Question: Here is an image of the end result I am trying to achieve, but without success:
I am using display:table-cell + vertical-align:middle for both text-box DIVs so that the text is centered vertically. But the RIGHT text box renders incorrectly, with the same height as the LEFT text box, even though I am declaring max-height.
Is there a way to enforce a maximum height on the RIGHT text box so that I can still use display:table-cell with vertical-align:middle? I know that I could always "fudge" the vertical centering with padding and not use display:table-cell, but I'm looking for a cut and dry answer to share with my team as a coding "standard". Vertically centering text within DIVs has become a major hang-up. Thanks, in advance, for your help.
'''
CSS:
#LEFT {
display:table-cell;
vertical-align:middle;
text-align:center;
border:5px solid #984807;
background:#FCD5B5;
width:258px;
height:315px;
max-height:315px;
padding:10px;
font-size:18px;
}
#RIGHT {
margin-left:10px;
display:table-cell;
vertical-align:middle;
text-align:center;
border:5px solid #984807;
background:#FCD5B5;
width:528px;
height:175px;
max-height:175px;
padding:10px;
font-size:18pt;
}
HTML:
<div id="LEFT">This<br>is<br>the<br>LEFT<br>text<br>box</div>
<div id="RIGHT">This is the RIGHT<br>text box</div>
'''
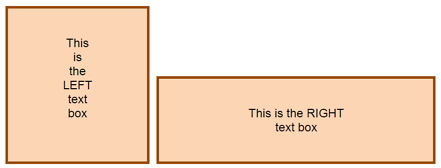
Answer: It seems that the problem is that you are trying to style two adjacent table cells with different heights. If you can add an additional element inside the second table cell, I think you can accomplish what you are after.
So, with:
'''
<div id="LEFT">This<br>is<br>the<br>LEFT<br>text<br>box</div>
<div id="RIGHT"><div>This is the RIGHT<br>text box</div></div>
'''
then divide the responsibilities between the outer div #RIGHT and its inner div:
'''
#RIGHT {
padding-left:10px;
display:table-cell;
vertical-align:bottom;
width:528px;
}
#RIGHT div {
display:table-cell;
vertical-align:middle;
text-align:center;
border:5px solid #984807;
background:#FCD5B5;
width: 578px;
height:175px;
max-height:175px;
padding:10px;
font-size:18pt;
}
'''
See <URL>
The outer div is the same height as its adjacent table-cell, with padding to make a separation and 'vertical-align: bottom' to push the inner div to the bottom. The inner div, since it is no longer adjacent to the div on the left, can then achieve the desired height.